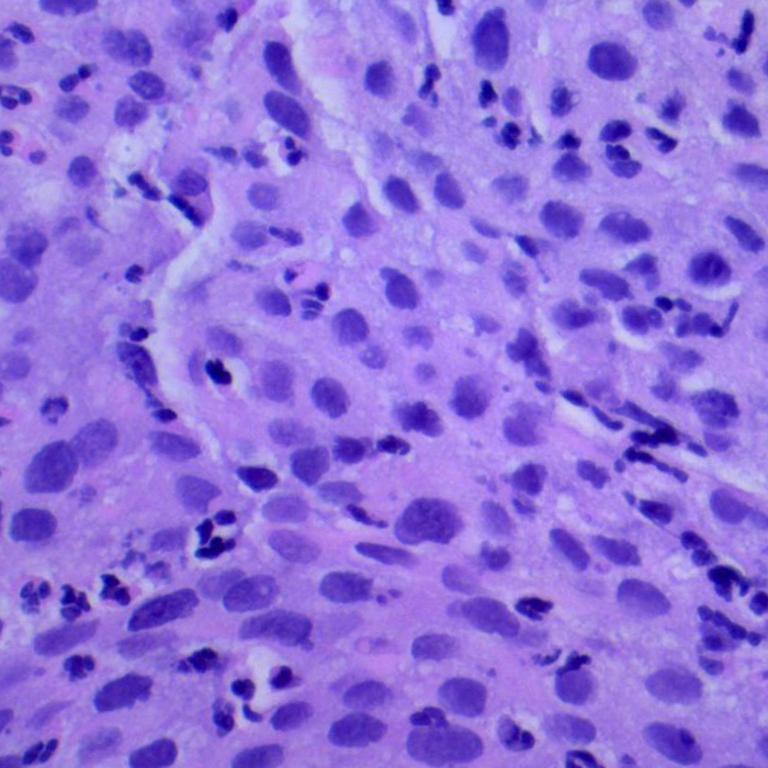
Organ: lung
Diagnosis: squamous carcinomas